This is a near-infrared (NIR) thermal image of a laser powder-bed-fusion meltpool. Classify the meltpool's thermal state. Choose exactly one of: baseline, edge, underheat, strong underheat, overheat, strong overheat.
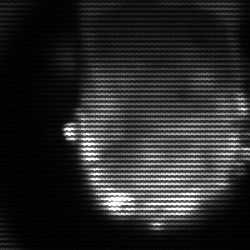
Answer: baseline